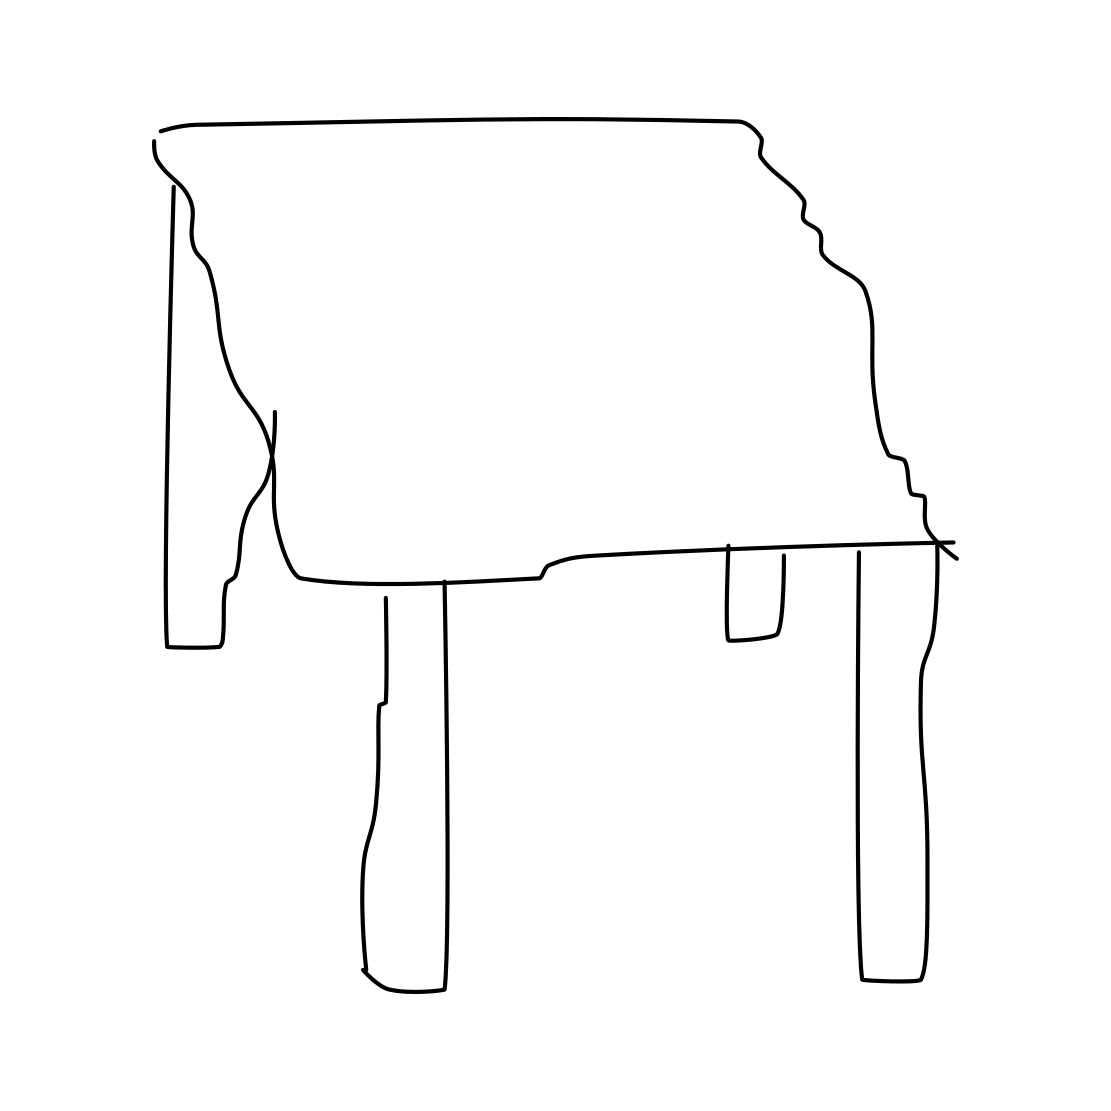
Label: table